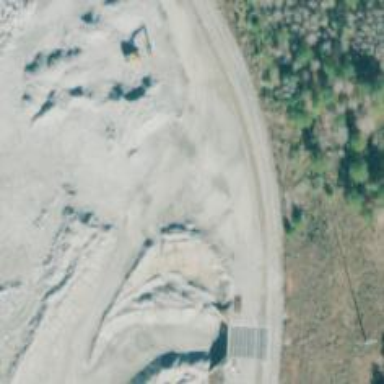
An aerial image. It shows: Spur railway service for aggregate transportation.